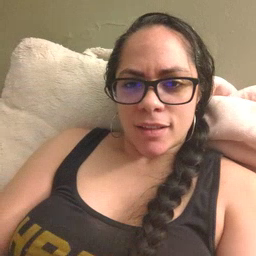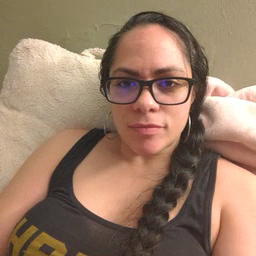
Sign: man